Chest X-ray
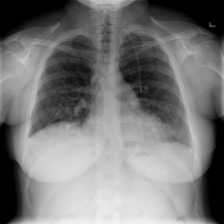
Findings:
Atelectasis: negative
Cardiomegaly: negative
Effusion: negative
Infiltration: negative
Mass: negative
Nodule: negative
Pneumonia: negative
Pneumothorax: negative
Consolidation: negative
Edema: negative
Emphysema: negative
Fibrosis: negative
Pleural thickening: positive
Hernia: negative